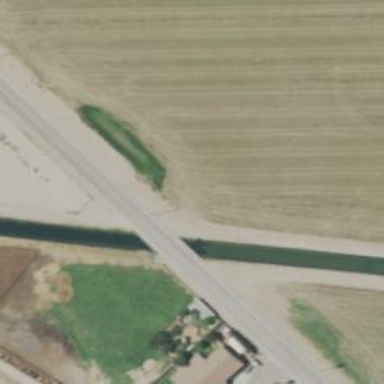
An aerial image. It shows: Tertiary road on asphalt surface on bridge.